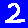
Digit: 2